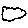
Label: cloud